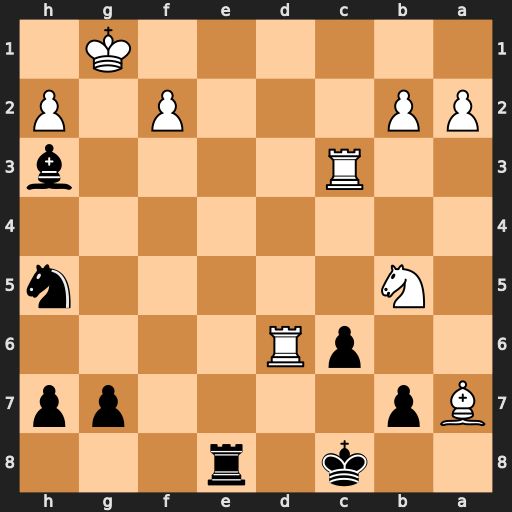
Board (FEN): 2k1r3/Bp4pp/2pR4/1N5n/8/2R4b/PP3P1P/6K1
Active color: b
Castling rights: -
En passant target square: -
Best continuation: Re1#